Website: bh-photo
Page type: customer-info-address
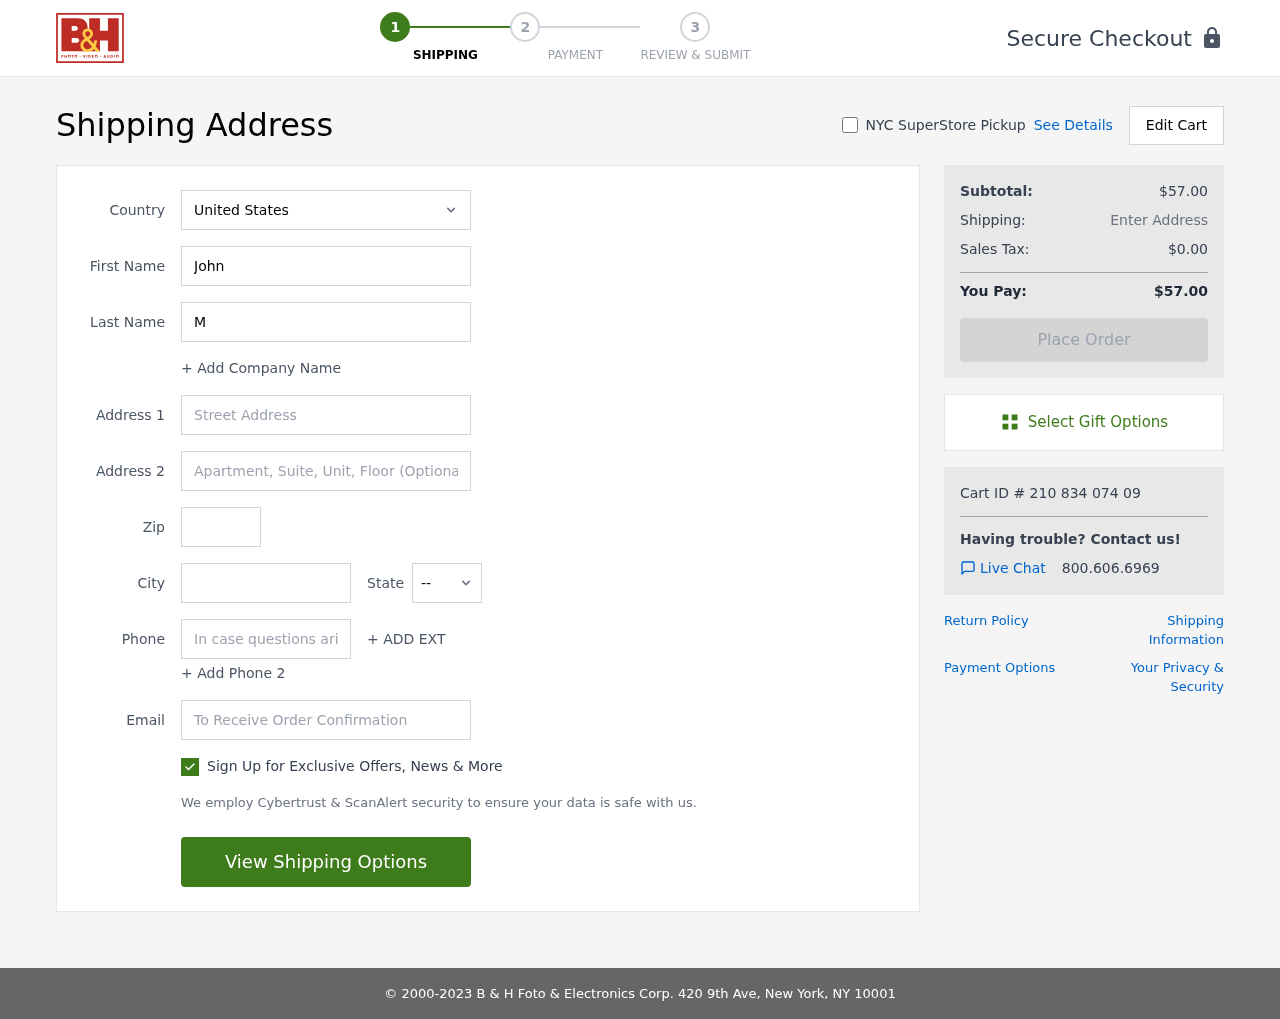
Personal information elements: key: PII_CITY
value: Jeremychester
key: PII_COUNTRY
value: United States
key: PII_EMAIL
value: john_munoz@yahoo.com
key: PII_FIRSTNAME
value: John
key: PII_LASTNAME
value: Munoz
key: PII_PHONE
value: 8178660710
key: PII_POSTCODE
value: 60632
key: PII_STATE_ABBR
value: AK
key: PII_STREET
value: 9692 Michelle Drives
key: PII_STREET2
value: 059 Gordon Mountains
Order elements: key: ORDER_SUBTOTAL
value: $57.00
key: ORDER_TAX
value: $0.00
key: ORDER_TOTAL
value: $57.00
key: ORDER_ID
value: Cart ID # 210 834 074 09